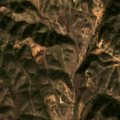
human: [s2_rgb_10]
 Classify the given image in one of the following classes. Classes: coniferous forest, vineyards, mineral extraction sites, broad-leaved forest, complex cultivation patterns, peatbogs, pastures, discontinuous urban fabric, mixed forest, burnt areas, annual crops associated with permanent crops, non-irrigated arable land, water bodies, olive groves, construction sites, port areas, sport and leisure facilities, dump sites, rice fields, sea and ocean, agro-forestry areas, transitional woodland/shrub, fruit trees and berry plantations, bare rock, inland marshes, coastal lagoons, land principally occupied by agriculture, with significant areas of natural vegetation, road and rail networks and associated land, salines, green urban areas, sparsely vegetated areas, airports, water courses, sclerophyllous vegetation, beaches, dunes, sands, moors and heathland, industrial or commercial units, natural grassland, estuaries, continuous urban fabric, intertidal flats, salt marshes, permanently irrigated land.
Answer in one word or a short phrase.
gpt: land principally occupied by agriculture, with significant areas of natural vegetation, broad-leaved forest, transitional woodland/shrub